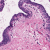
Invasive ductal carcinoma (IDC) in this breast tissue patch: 0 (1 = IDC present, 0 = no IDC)